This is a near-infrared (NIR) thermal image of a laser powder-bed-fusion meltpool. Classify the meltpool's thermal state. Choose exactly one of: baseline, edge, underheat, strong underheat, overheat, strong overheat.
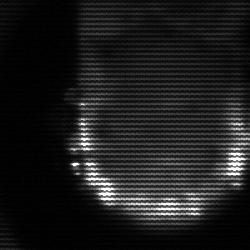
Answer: baseline